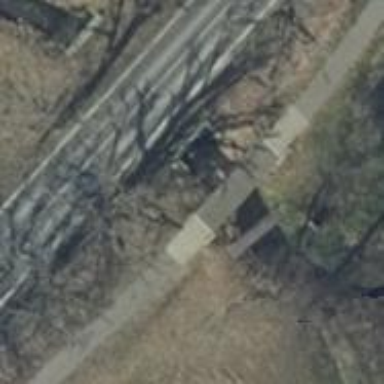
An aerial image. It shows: Asphalt cycleway on bridge.